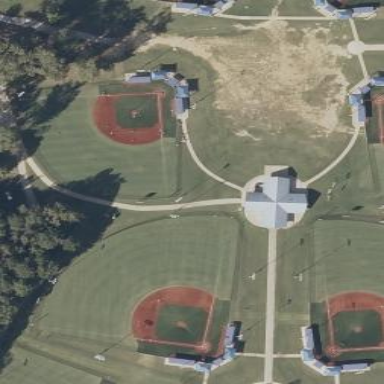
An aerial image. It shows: Baseball pitch for leisure and sports activities.